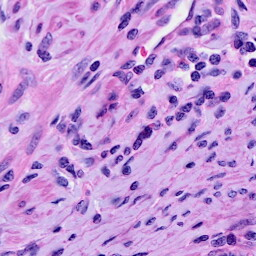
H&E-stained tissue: Cervix